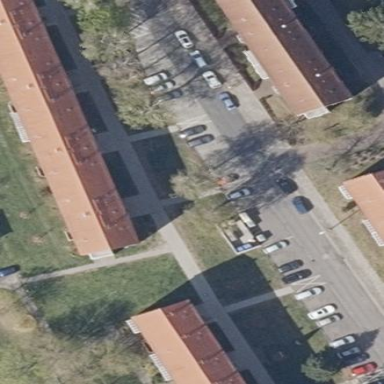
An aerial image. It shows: Gabled roof apartments building.